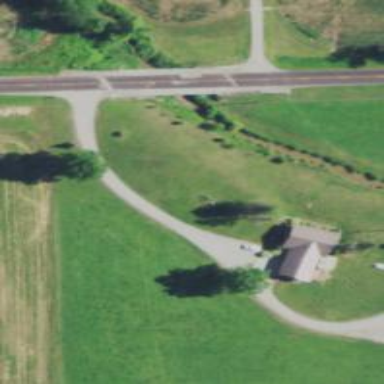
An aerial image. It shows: Driveway.